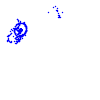
Particle: proton